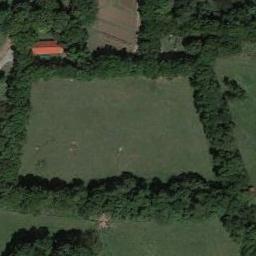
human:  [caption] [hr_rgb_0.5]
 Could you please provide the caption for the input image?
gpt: There is a red building on the meadow .

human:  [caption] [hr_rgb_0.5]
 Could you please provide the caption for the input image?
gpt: This meadow with evenly distributed grasses is surrounded by a grove of trees .

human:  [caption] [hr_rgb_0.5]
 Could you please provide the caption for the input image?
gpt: A green rectangular lawn is surrounded by green trees and a red roofed house next to it .

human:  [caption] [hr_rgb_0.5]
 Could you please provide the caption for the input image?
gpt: The entire image is dominated by grass .

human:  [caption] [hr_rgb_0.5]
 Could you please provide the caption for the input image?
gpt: There are many green trees around the green meadow .